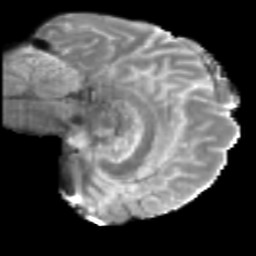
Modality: T2w
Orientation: sagittal
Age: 46
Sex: male
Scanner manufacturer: siemens
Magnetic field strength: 3 T
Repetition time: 5 s
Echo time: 0.092 s